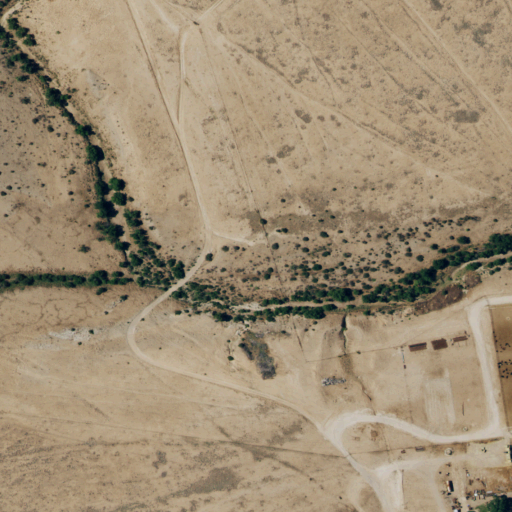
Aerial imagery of valley in New Mexico named Hackberry Draw containing grassland and shrub